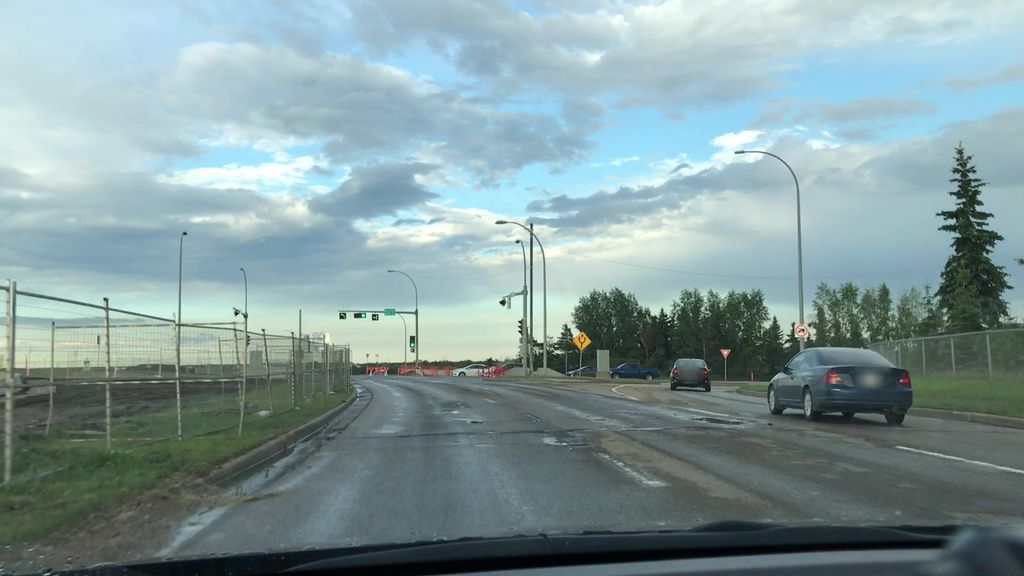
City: edmonton